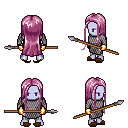
a pixel art fantasy rpg character, male body template, dark elf, purple skin, chain mail, white pants, pink extra-long hairstyle, gold gloves, brown slippers, spear, four views (front, back, left, right), 2x2 character sprite sheet, small pixel art, hard edges, no anti-aliasing